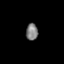
Tissue: prostate
Cell type: T cells
Senescence score: 0.352
Nuclear area (px): 195
Mean DAPI intensity: 125.779